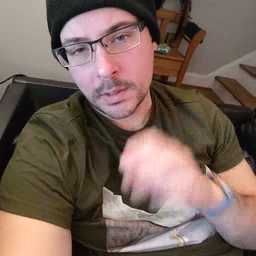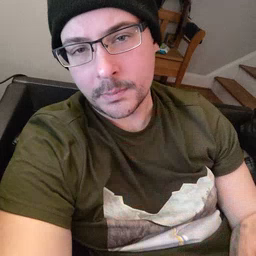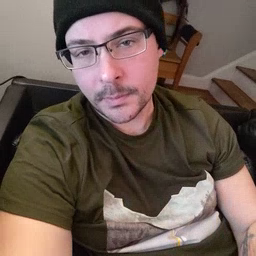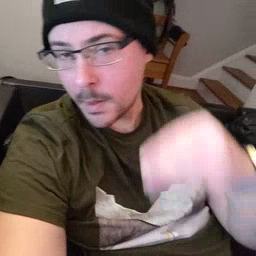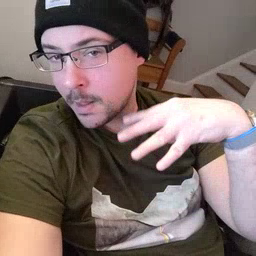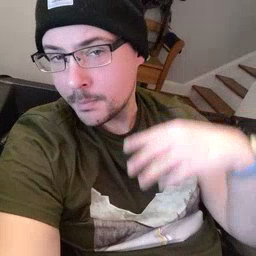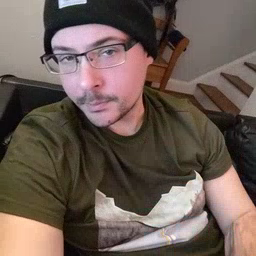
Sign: lamp